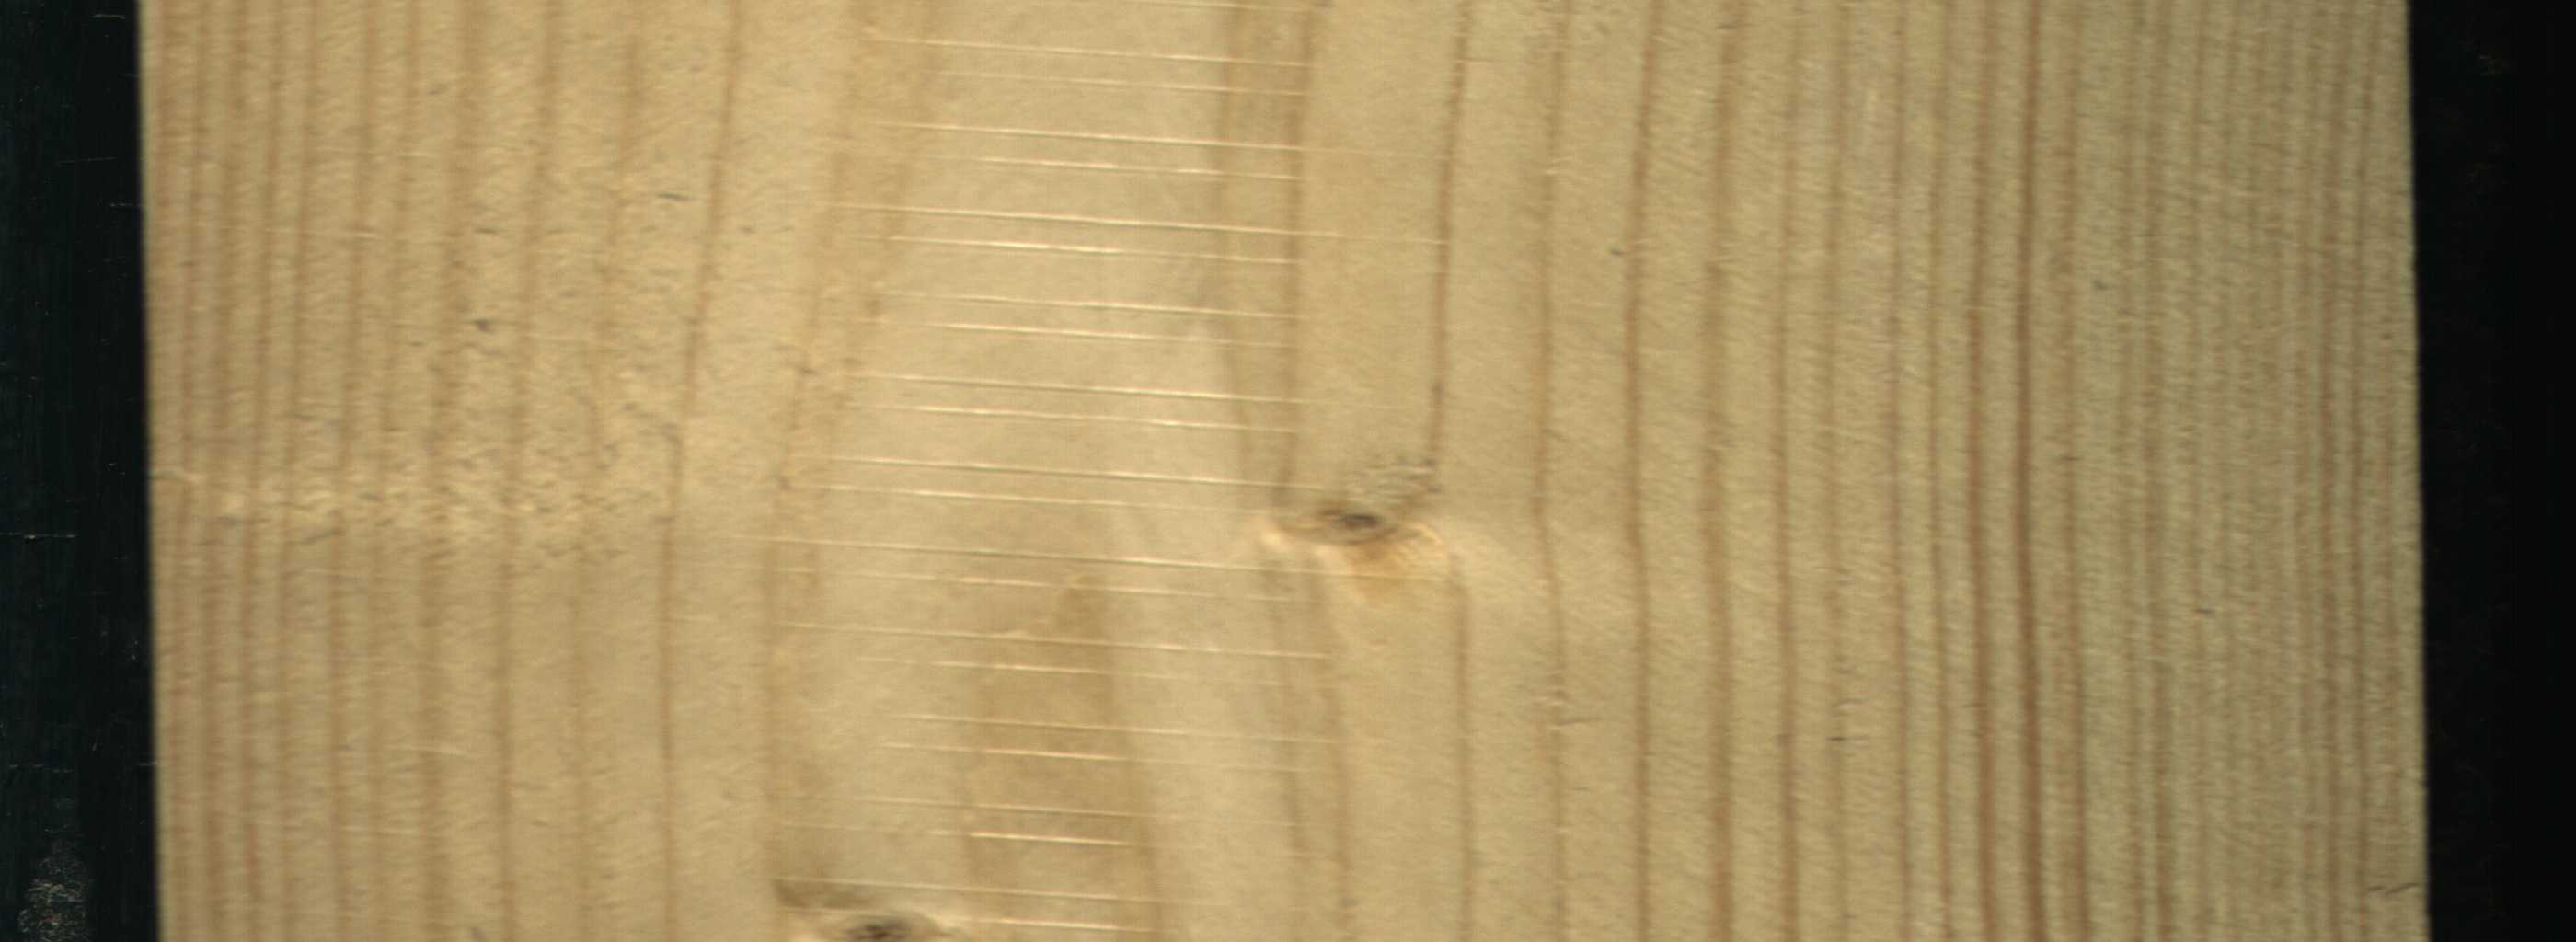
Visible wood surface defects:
Live_Knot
Live_Knot